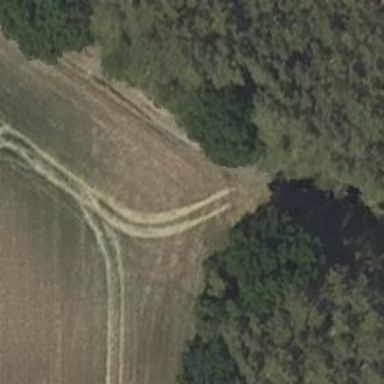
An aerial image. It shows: Dirt track road with grade 3 tracktype.